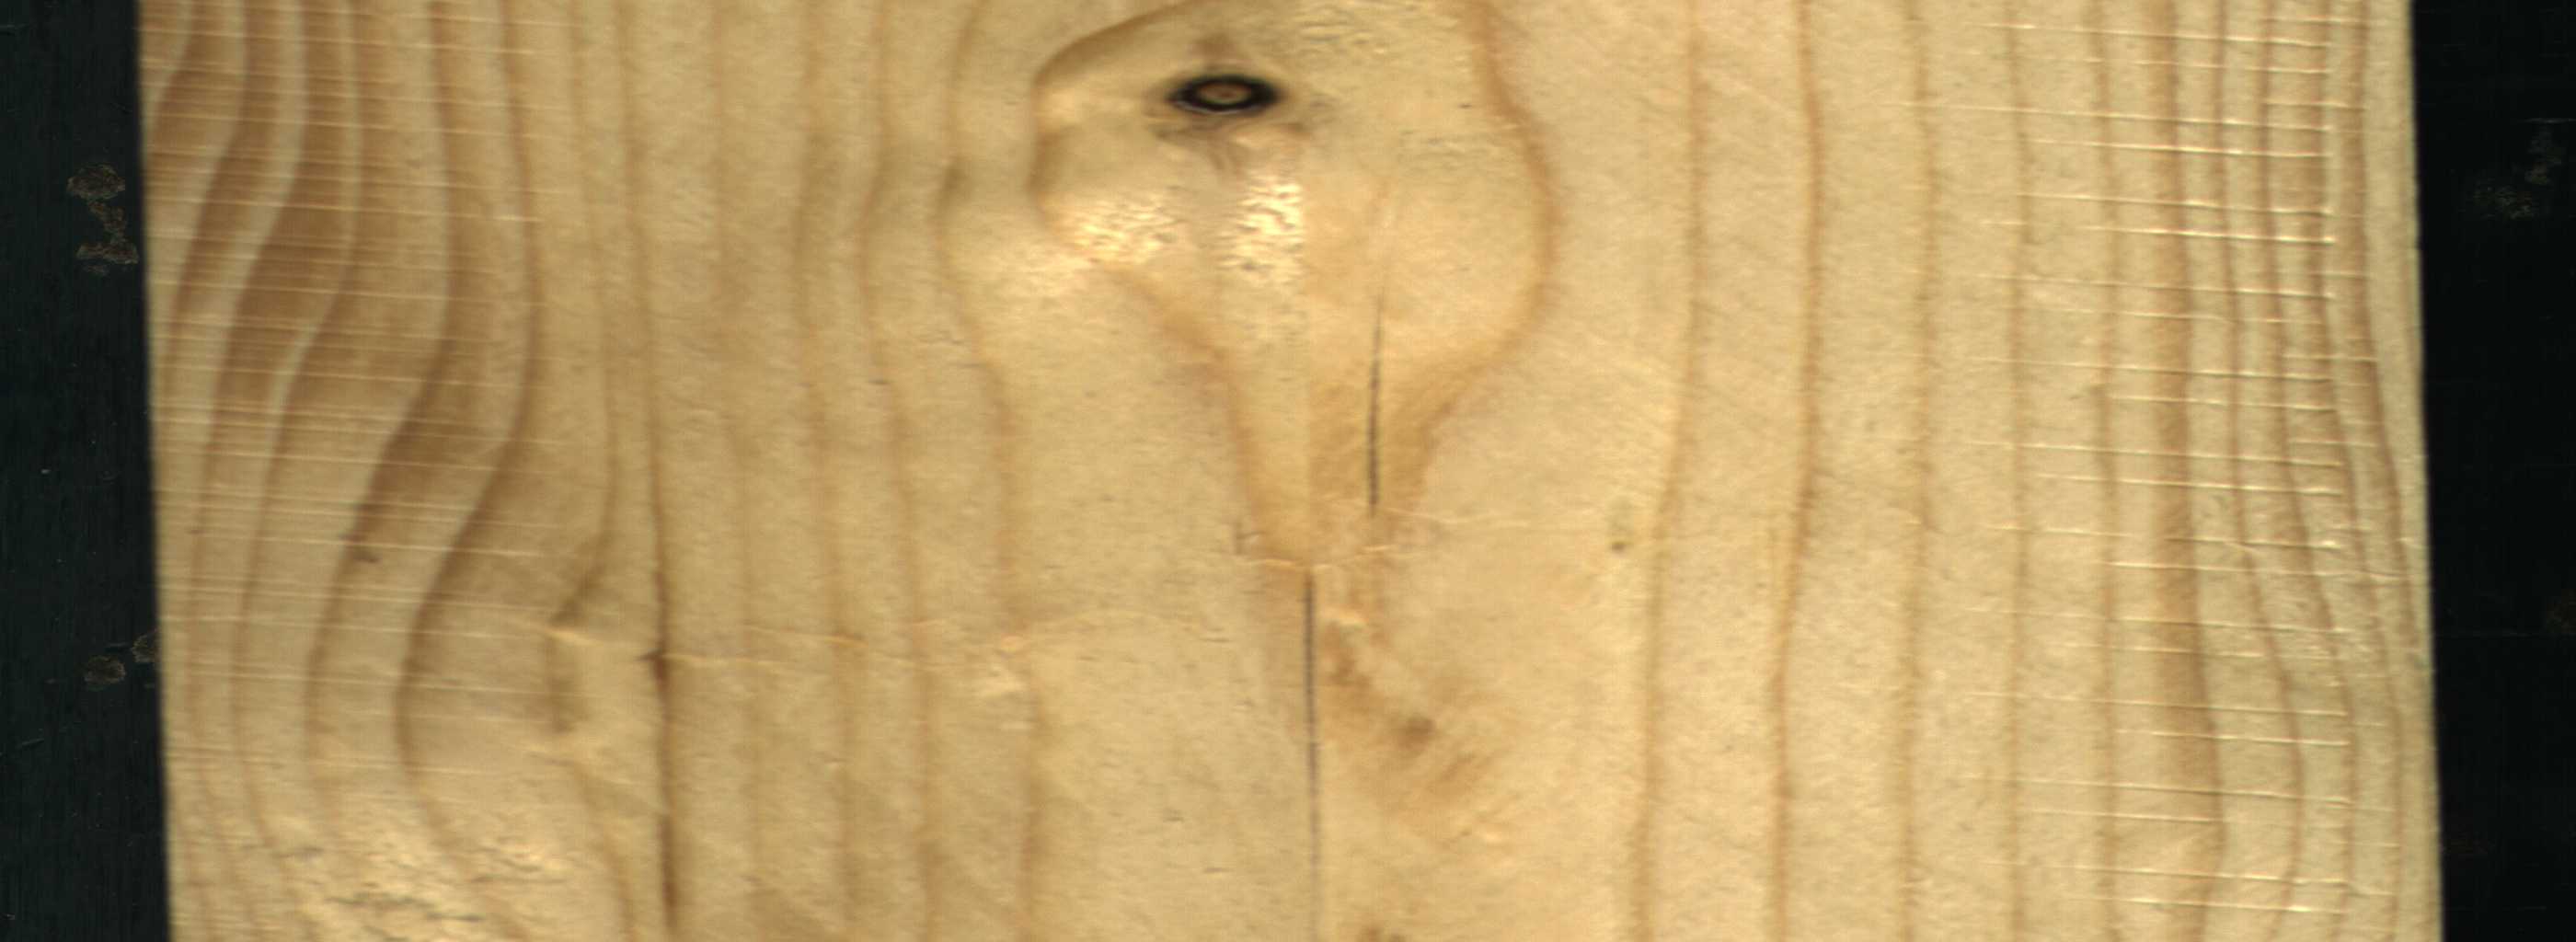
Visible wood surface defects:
Dead_Knot